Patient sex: F
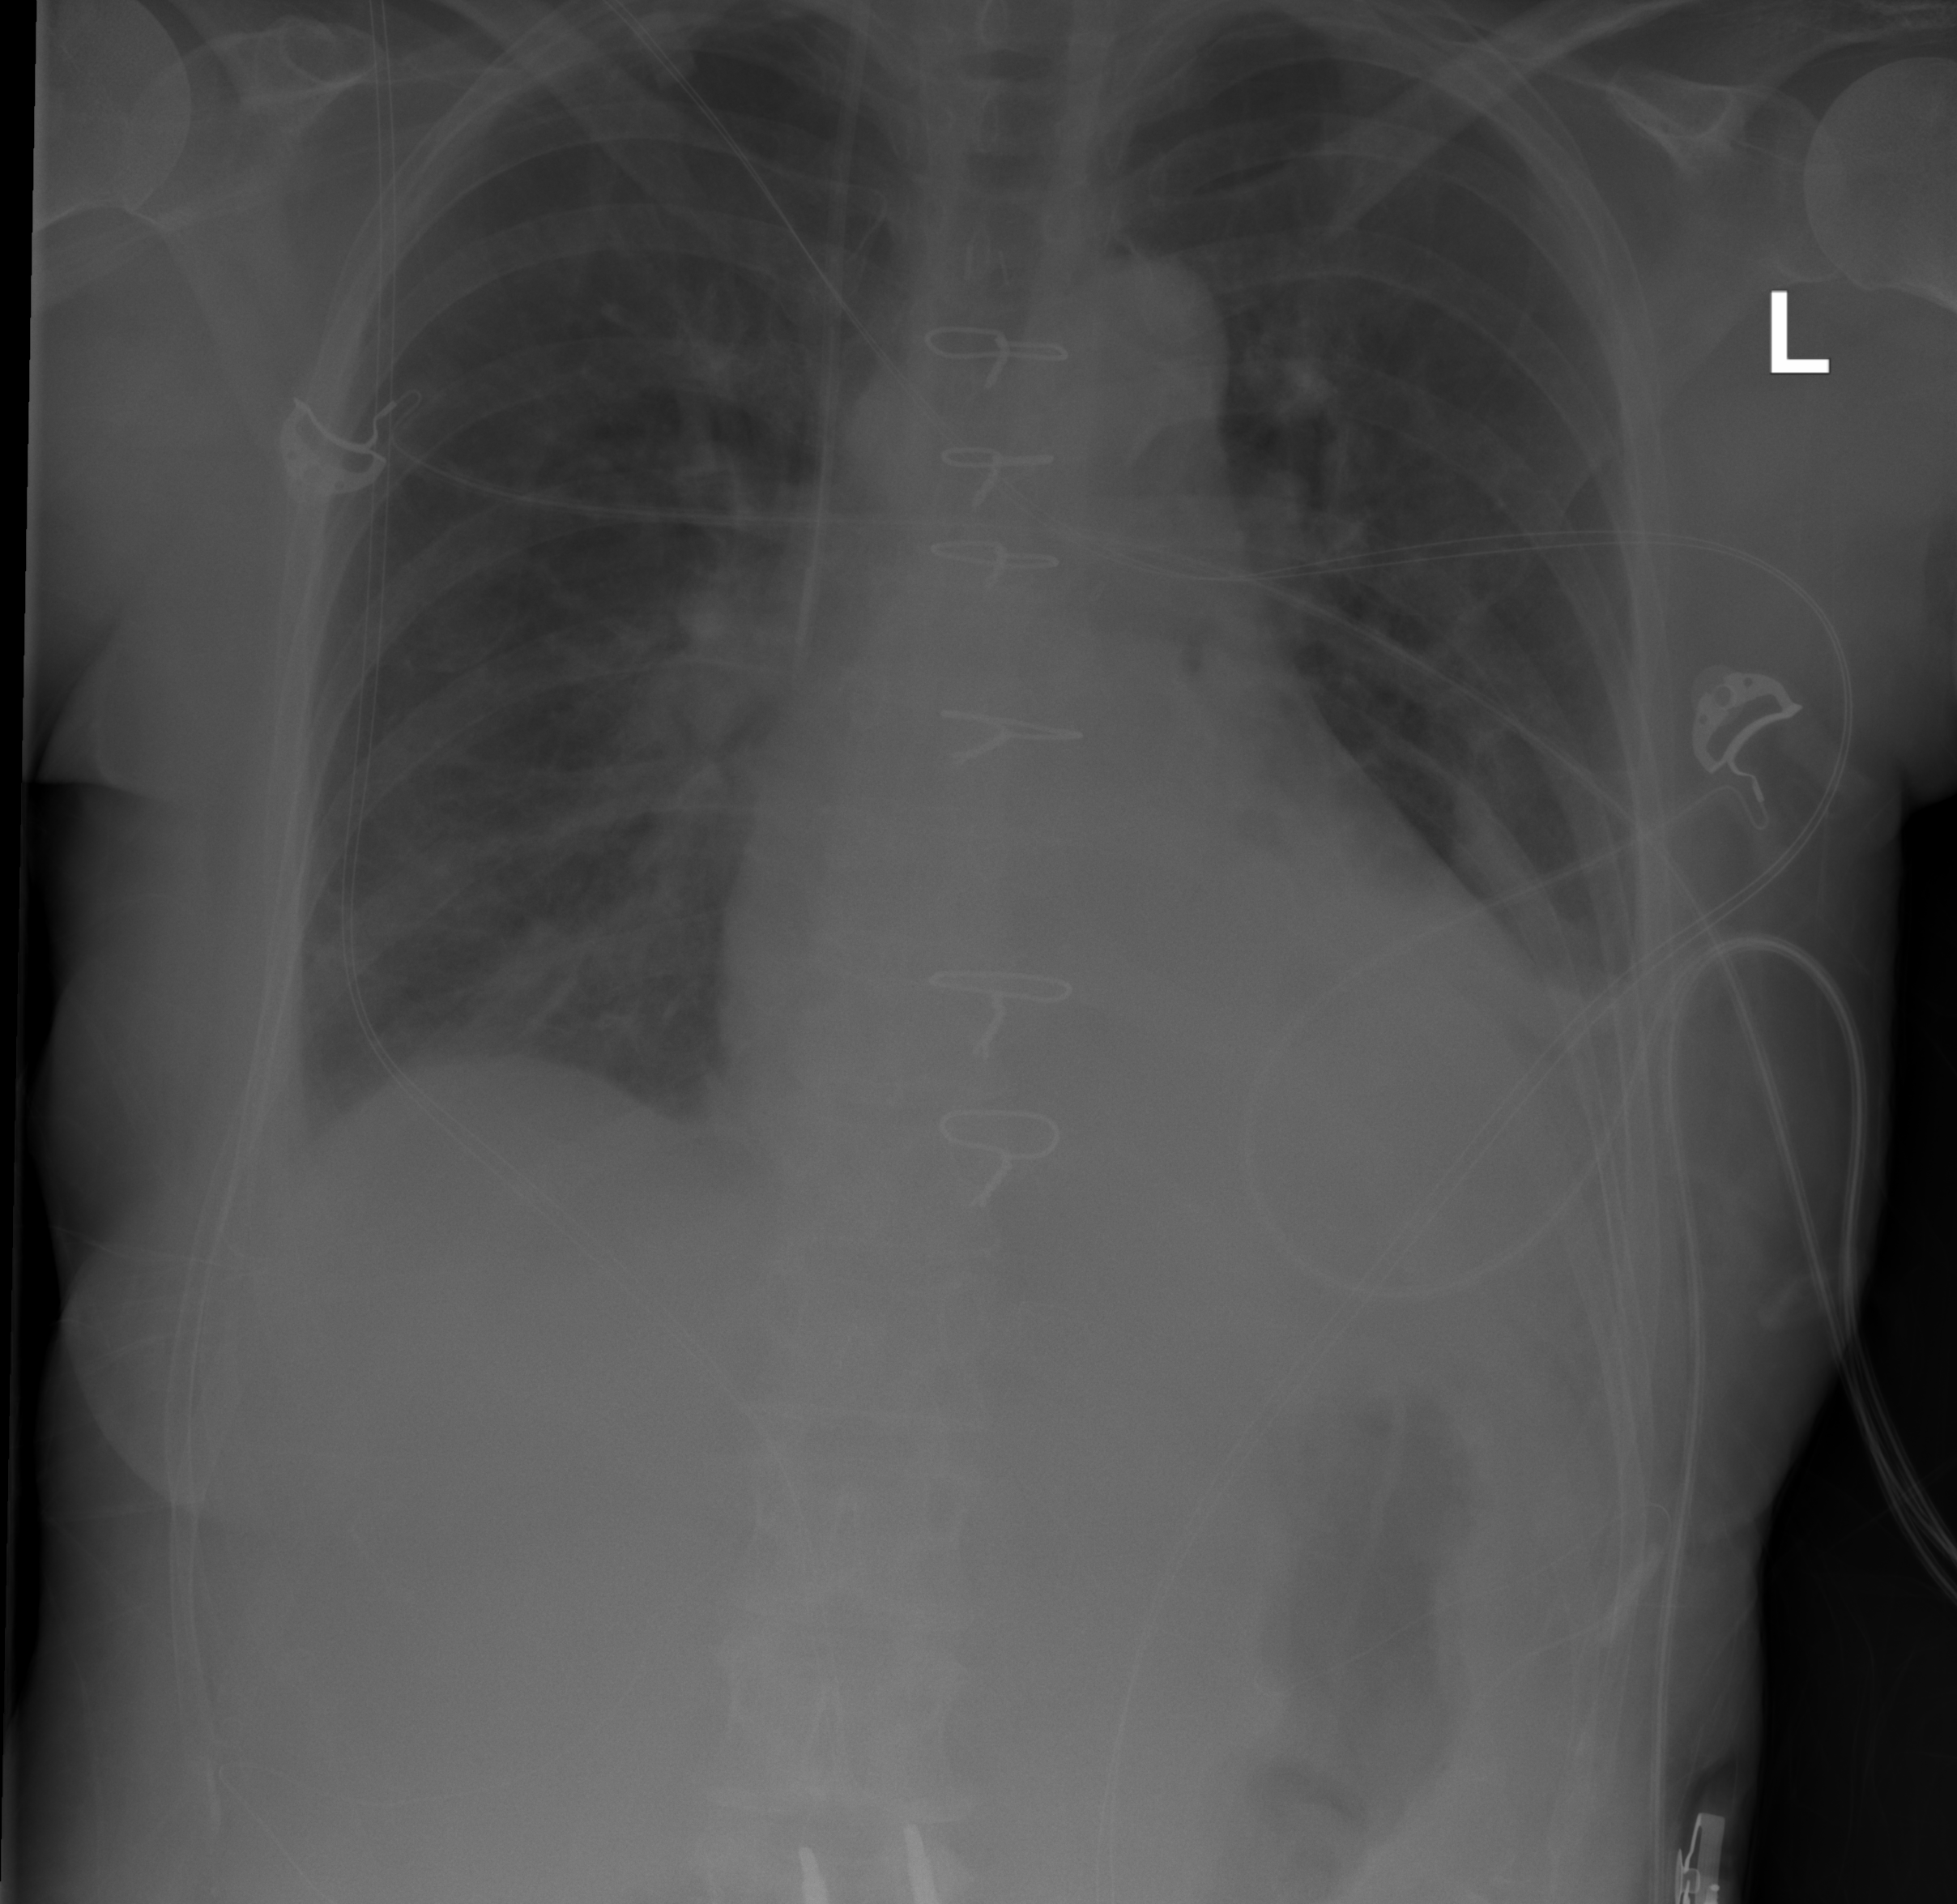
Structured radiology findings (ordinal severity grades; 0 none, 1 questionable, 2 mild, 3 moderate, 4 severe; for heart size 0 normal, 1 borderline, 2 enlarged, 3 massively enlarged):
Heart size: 0
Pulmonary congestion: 0
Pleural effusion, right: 1
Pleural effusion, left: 2
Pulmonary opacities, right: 2
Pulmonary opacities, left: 0
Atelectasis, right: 2
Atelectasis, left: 2